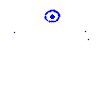
Particle: kaon